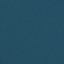
Land use / land cover: SeaLake